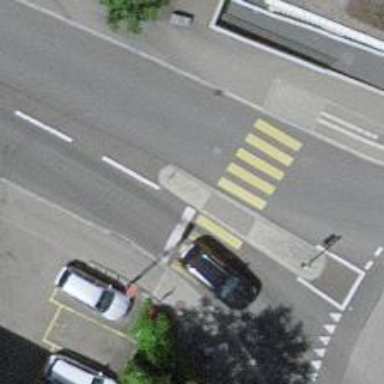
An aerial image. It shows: Road with traffic signals.